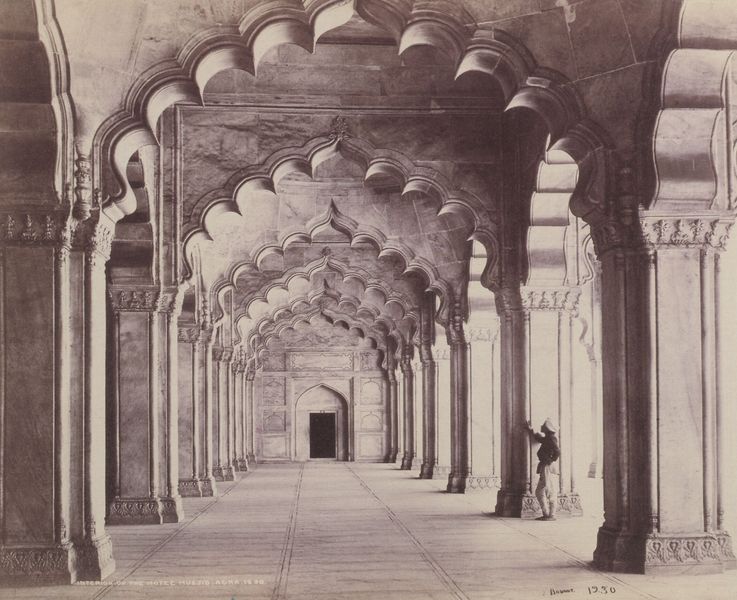
Titel: Perlen-Moschee in Agra
Künstler: Samuel Bourne
Standort: Beloit (Wisconsin)
Institution: Theodore Lyman Wright Center (Beloit College)
Schlagwörter: hand, kopf, mann, schatten, weiß, hell, holz, licht, marmor, pfeiler, schwarz, säulen, tür, zeichnung, schloss, ornament, alt, architektur, mensch, sockel, stehen, stein, signatur, sonne, boden, decke, ruhig, schrift, wellen, bogen, venedig, hof, sepia, kuppel, symmetrie, datum, ornamente, verzierung, angelehnt, durchgang, junge, tor, halle, foto, fotografie, photographie, bögen, strümpfe, eingang, gang, arkade, gewölbe, burg, orient, orientalisch, palast, linear, symmetrisch, steht, schwarz weiß, fliesen, flur, kunst, arkaden, kapitelle, kapitell, photo, arabisch, bündelpfeiler, spitzbogen, moor, fluchtpunkt, vorhof, königlich, tempel, basis, pluderhose, anlehnen, bogenstellung, indien, turban, steinplatten, fot, araber, marokko, vertäfelung, tunis, gallerie, säulenhalle, säulengang, bogengang, geölbe, balustraden, maurisch, schwary, indisch, oriental, inder, fotot, alhambra, taj mahal, eselsrücken, 1930, 1950, boden tür, söulengang, sonenlicht, eingsng